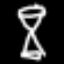
Label: hourglass